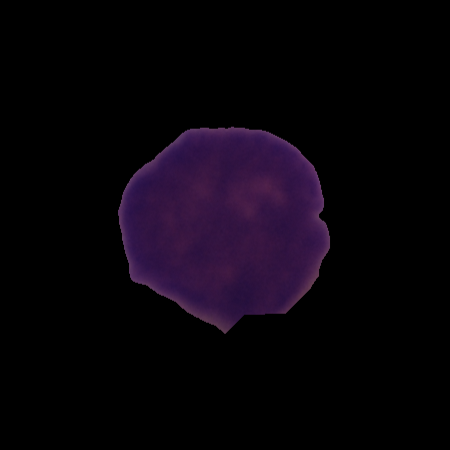
Label: cancer